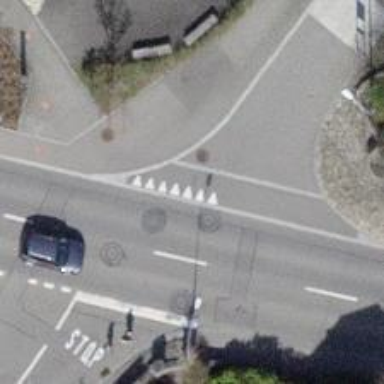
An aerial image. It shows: Road with "give way" sign.